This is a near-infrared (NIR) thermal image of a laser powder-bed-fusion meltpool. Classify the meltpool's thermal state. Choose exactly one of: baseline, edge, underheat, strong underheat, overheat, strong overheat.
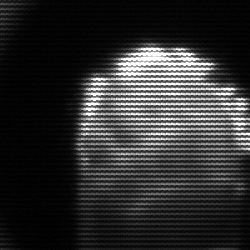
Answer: baseline